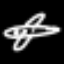
Label: airplane